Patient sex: F
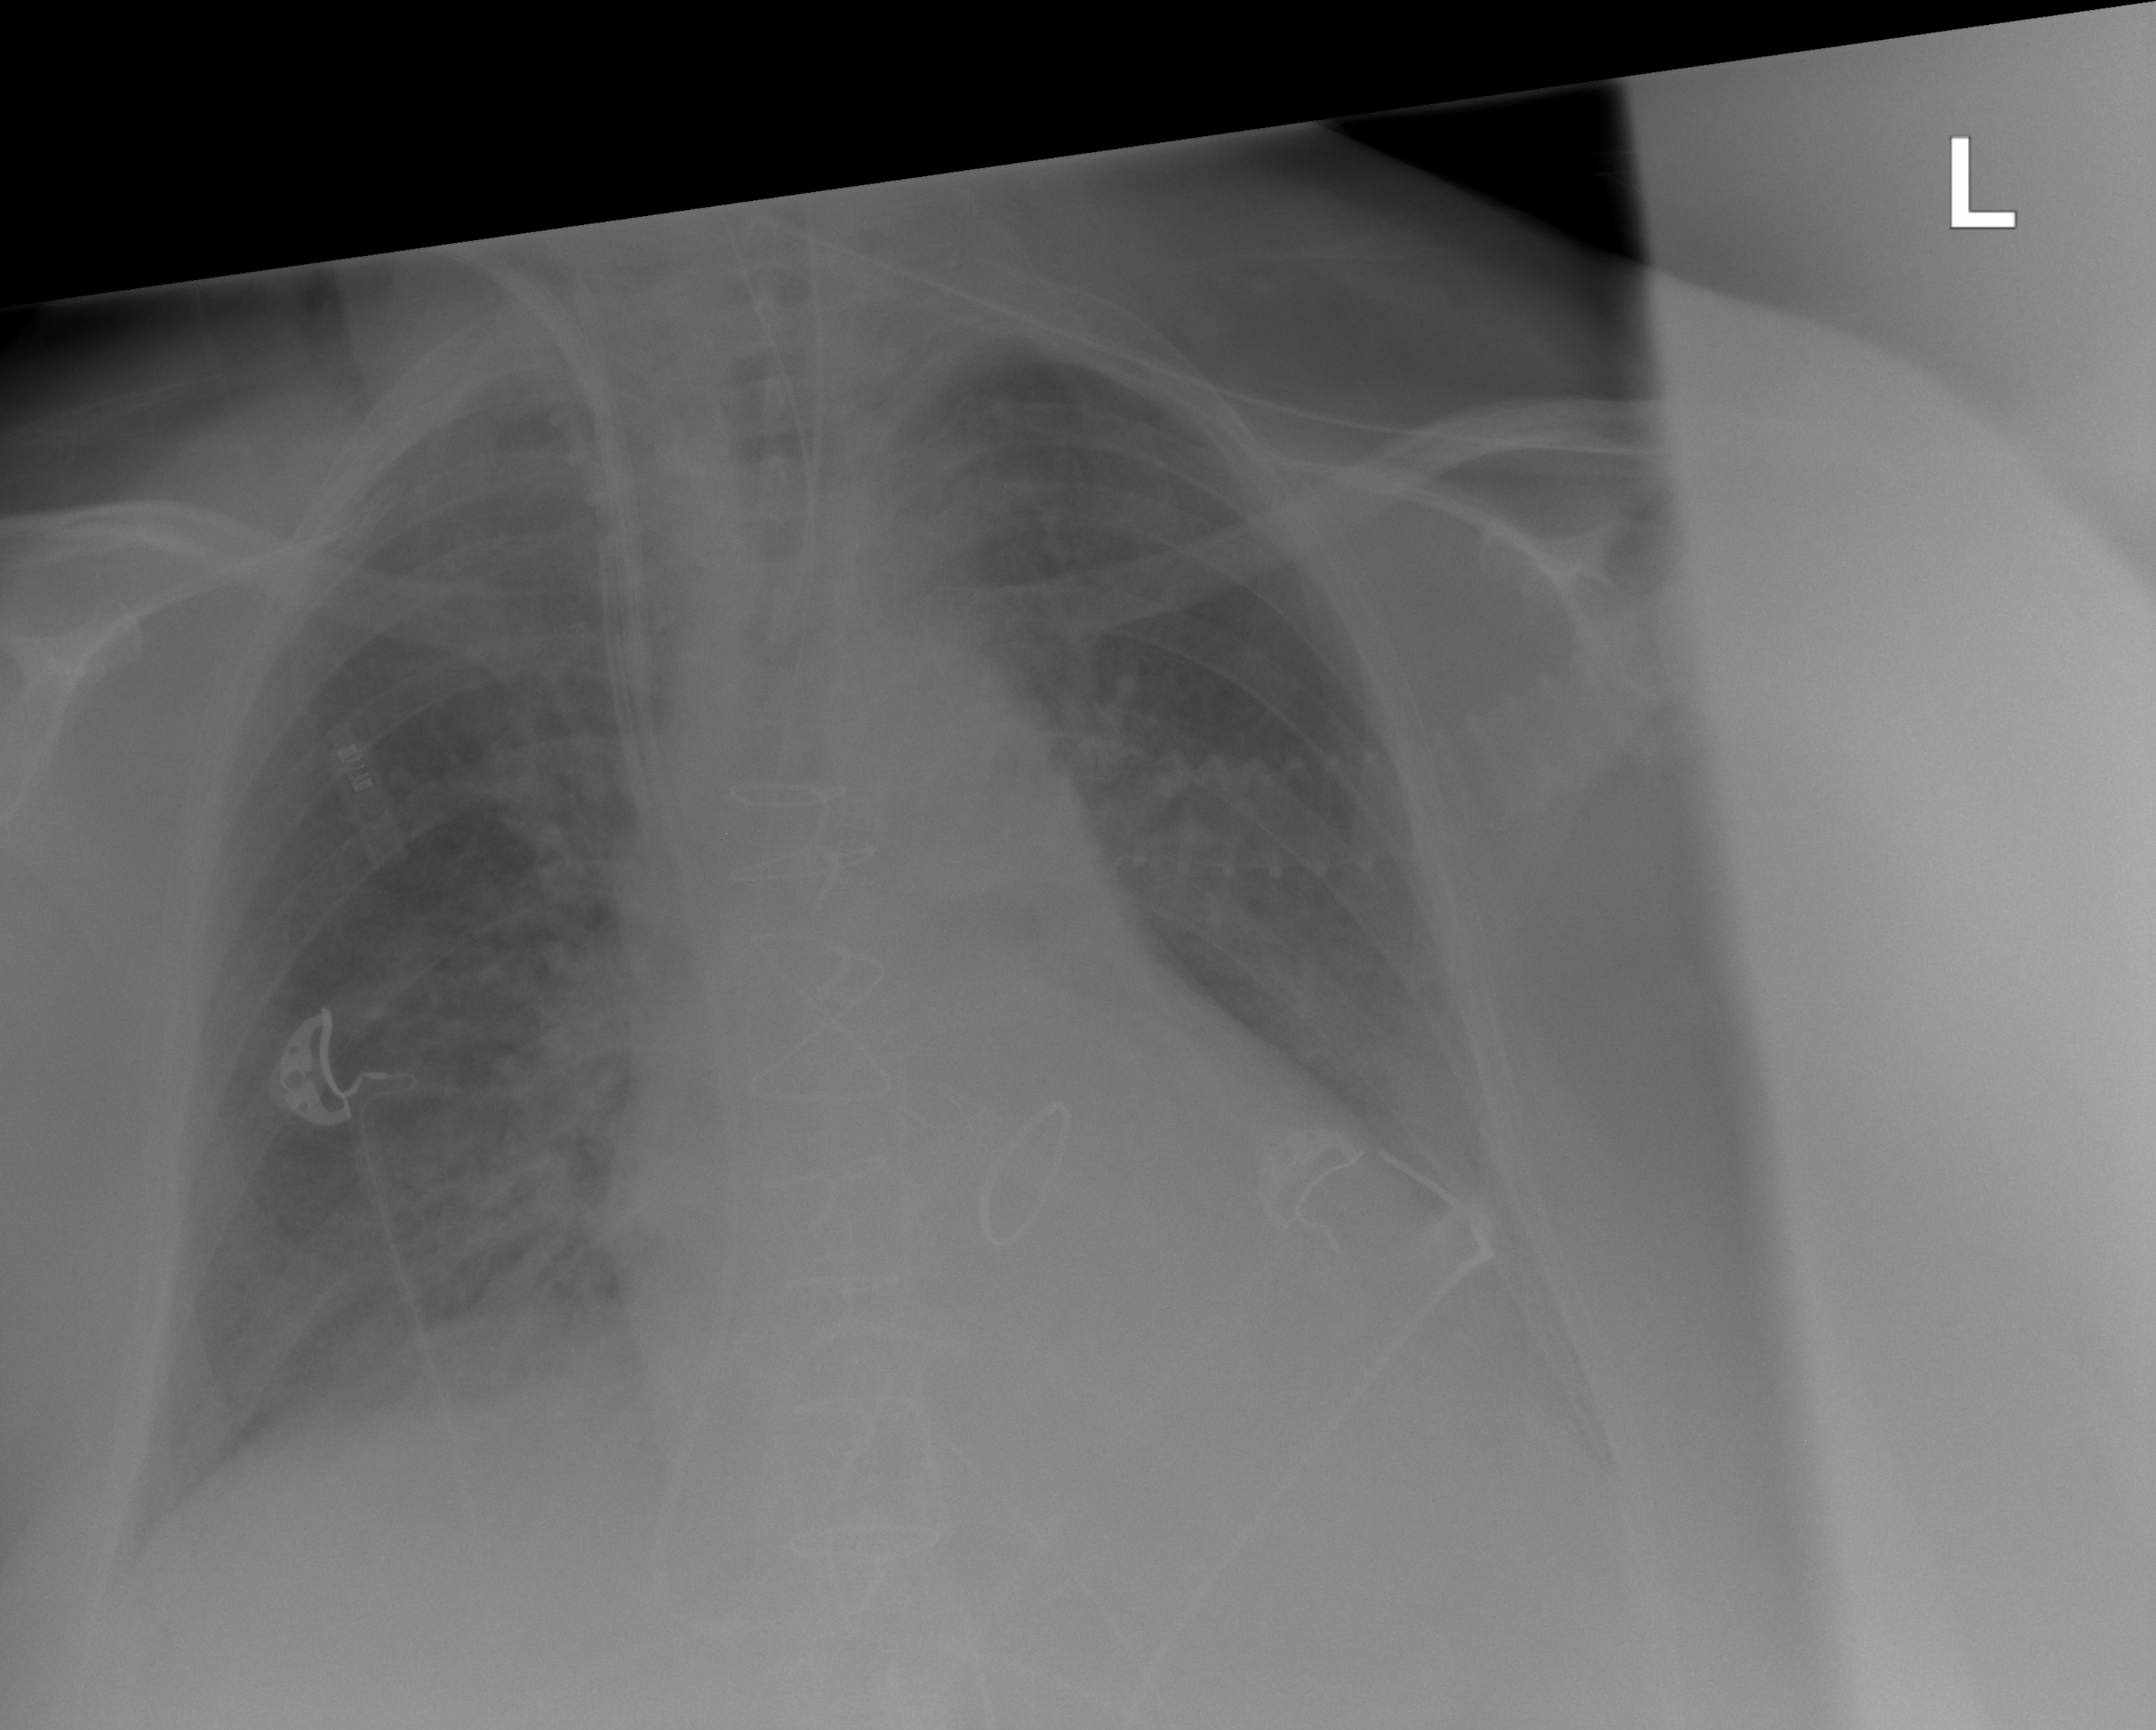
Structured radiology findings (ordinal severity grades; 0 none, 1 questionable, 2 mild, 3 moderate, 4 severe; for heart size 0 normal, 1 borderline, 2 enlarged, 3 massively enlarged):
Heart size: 1
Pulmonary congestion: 0
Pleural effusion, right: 1
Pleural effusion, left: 1
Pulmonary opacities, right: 2
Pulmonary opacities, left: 0
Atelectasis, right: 2
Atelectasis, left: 2